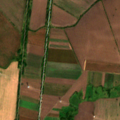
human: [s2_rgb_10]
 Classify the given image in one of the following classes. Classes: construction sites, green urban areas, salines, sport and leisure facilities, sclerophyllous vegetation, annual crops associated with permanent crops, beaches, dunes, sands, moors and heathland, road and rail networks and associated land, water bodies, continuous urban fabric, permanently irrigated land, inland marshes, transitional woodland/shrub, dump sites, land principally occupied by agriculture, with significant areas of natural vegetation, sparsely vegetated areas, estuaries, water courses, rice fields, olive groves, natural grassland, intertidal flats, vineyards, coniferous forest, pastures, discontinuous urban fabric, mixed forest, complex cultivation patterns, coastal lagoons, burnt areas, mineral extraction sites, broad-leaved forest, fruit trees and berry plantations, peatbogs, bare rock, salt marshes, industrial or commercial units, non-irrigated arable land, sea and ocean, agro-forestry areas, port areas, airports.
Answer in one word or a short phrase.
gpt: non-irrigated arable land, land principally occupied by agriculture, with significant areas of natural vegetation